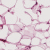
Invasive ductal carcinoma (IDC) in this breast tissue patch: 0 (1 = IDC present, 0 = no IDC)